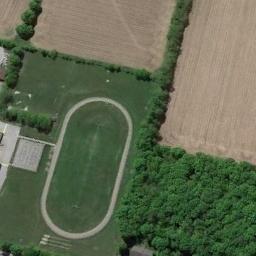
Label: ground_track_field